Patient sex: M
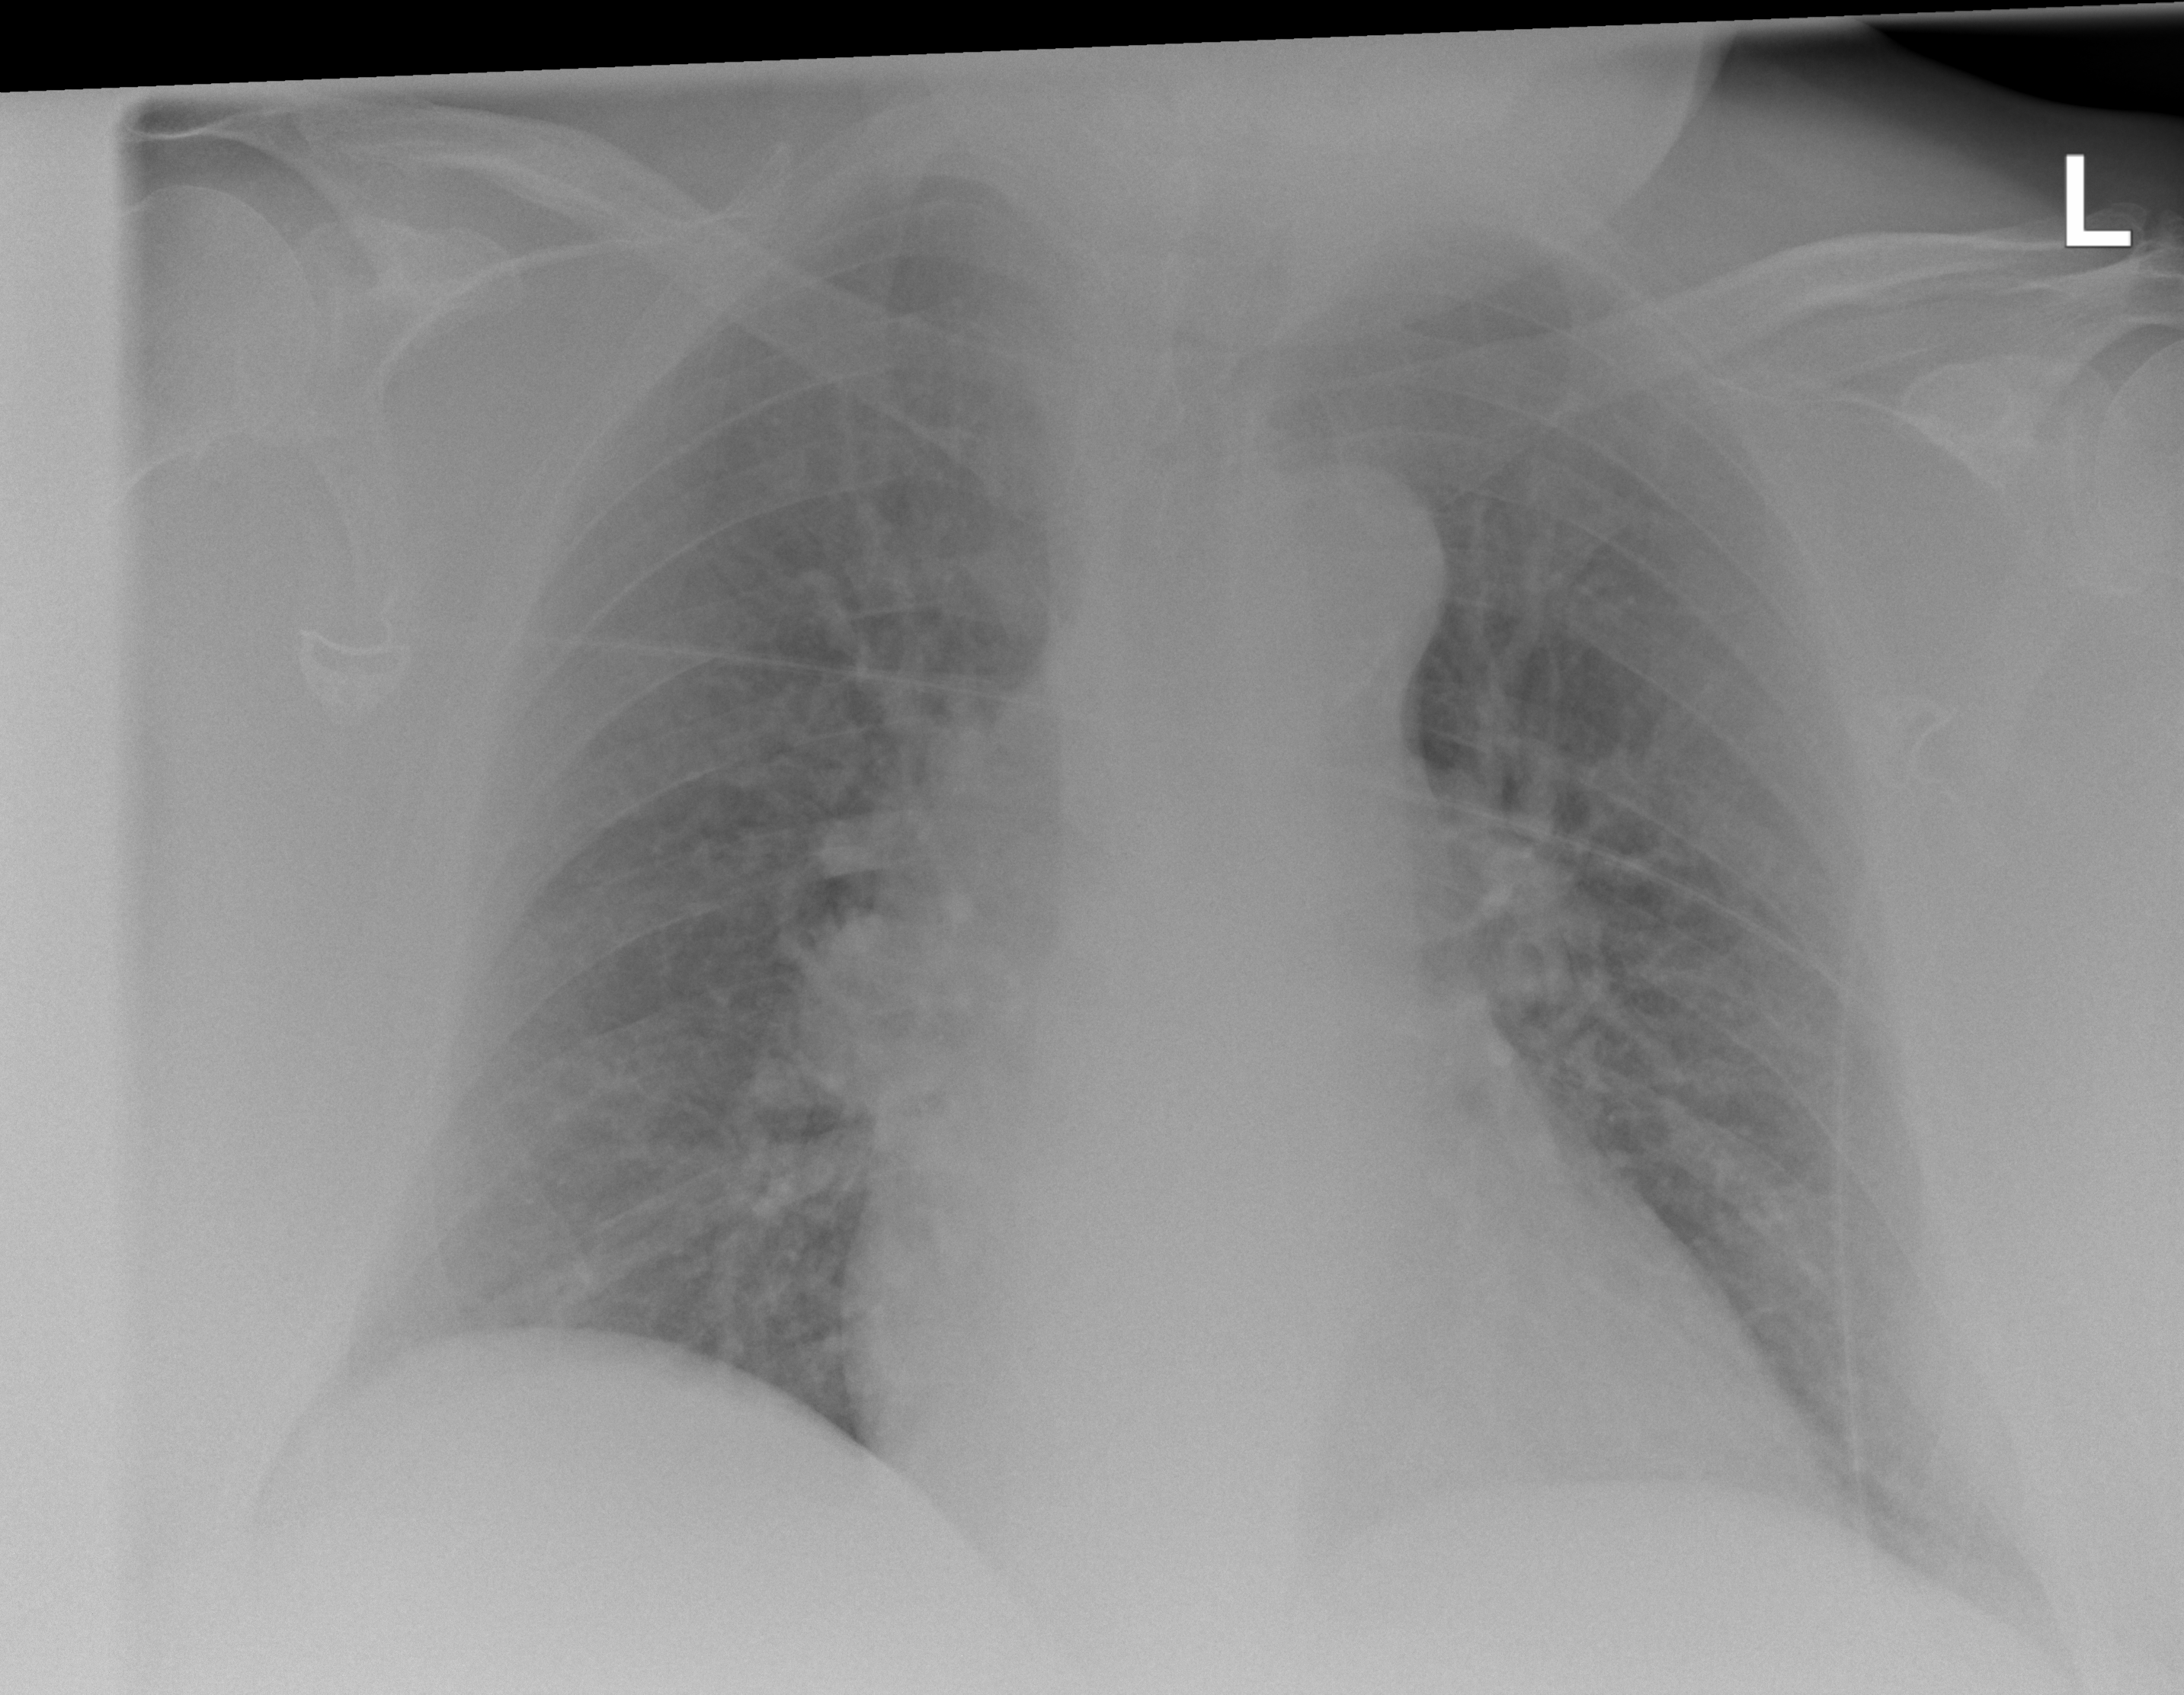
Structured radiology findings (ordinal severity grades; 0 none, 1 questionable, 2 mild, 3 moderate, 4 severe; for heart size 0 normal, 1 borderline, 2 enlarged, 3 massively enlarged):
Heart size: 2
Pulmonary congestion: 2
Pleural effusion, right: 0
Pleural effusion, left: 0
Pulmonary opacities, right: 2
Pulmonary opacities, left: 2
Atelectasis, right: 0
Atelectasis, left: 0